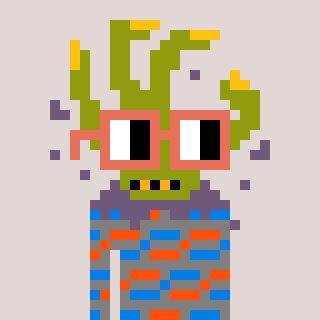
a pixel art character with square orange glasses, a zombie-hand-shaped head and a bluegrey-colored body on a warm background